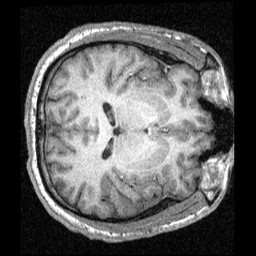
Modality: T1w
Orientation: axial